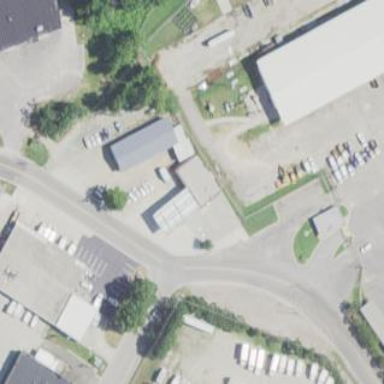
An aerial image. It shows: Commercial building.